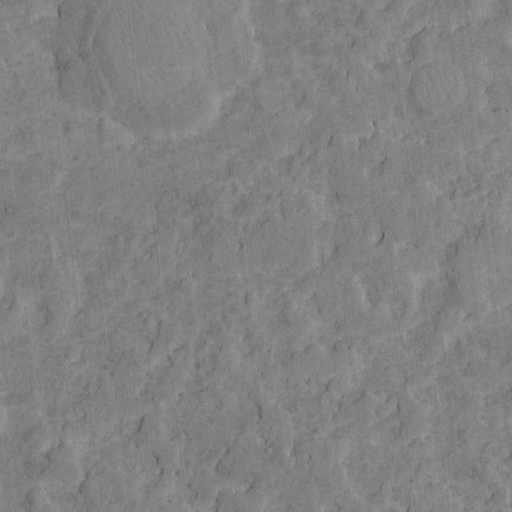
Classes present: Background